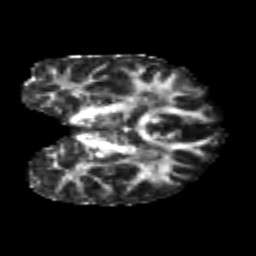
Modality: FA
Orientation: coronal
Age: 22
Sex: male
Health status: healthy
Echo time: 0.074 s